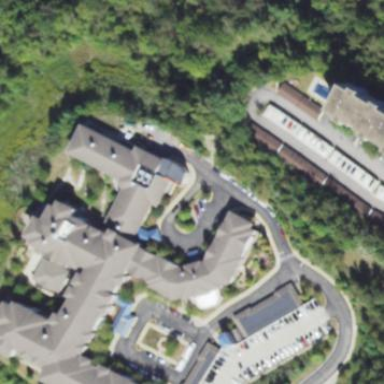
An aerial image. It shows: Nursing home.